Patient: sex F, age 48
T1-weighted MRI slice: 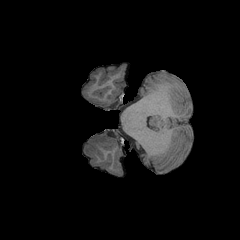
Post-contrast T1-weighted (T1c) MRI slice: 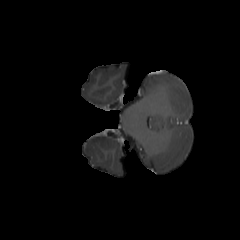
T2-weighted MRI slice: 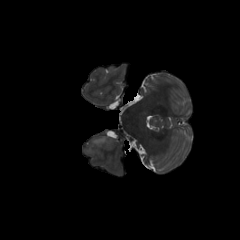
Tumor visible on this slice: yes
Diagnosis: Astrocytoma, IDH-mutant
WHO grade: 2